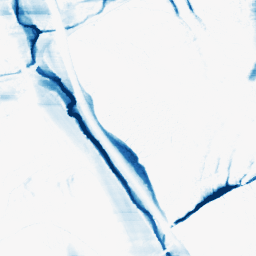
Category: morphological
Decomposition family: morphological_ellipse
Decomposition parameters: operation: closing
width: 5
height: 50
Upsampling method: sinc_blackman
Upsampling parameters: scale: 4
kernel_size: 16
Upsampling scale: 4